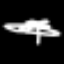
Label: palm tree